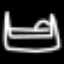
Label: bed